Interaction volume radius: 10 \u00c5
Interaction volume height: 15 \u00c5
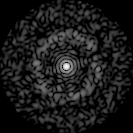
Disorder parameter: 0.8238